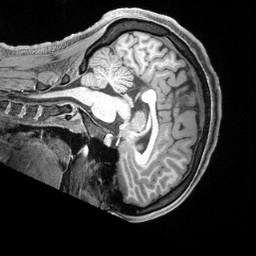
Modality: T1w
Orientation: sagittal
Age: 23
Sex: female
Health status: healthy
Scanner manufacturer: siemens
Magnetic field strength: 3 T
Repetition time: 2.4 s
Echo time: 0.00222 s